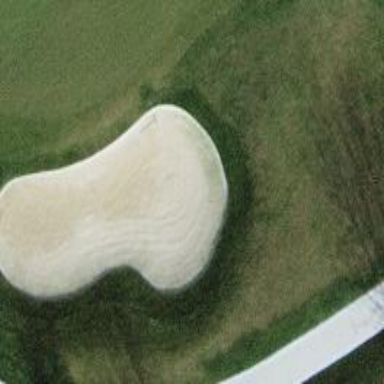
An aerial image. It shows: Golf bunker filled with sandy terrain.